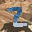
Label: 2